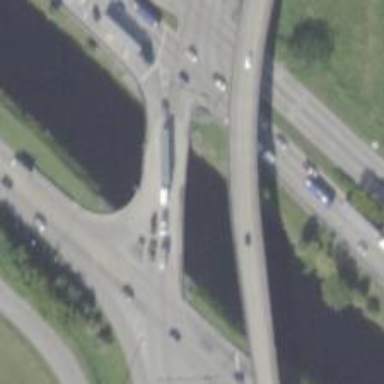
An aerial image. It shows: Tertiary link road with bridge.